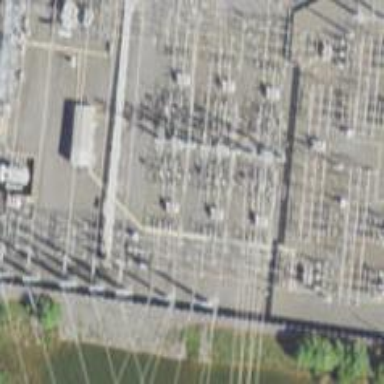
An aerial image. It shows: Switch used for power control.